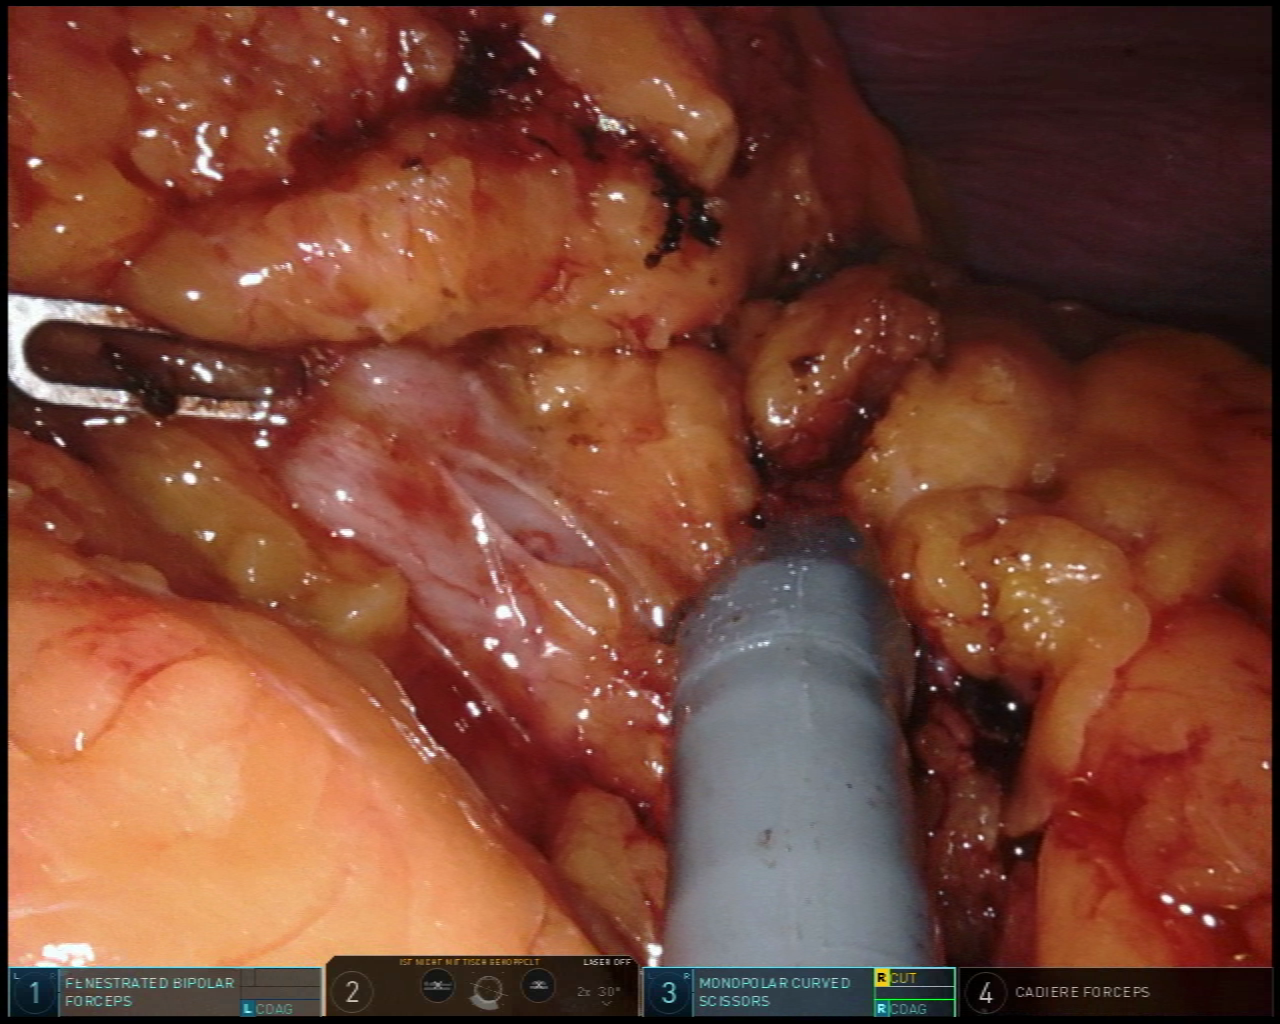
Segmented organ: stomach
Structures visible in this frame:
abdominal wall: yes
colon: no
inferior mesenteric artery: no
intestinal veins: no
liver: no
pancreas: no
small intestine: no
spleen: no
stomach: yes
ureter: no
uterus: no
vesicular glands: no